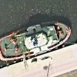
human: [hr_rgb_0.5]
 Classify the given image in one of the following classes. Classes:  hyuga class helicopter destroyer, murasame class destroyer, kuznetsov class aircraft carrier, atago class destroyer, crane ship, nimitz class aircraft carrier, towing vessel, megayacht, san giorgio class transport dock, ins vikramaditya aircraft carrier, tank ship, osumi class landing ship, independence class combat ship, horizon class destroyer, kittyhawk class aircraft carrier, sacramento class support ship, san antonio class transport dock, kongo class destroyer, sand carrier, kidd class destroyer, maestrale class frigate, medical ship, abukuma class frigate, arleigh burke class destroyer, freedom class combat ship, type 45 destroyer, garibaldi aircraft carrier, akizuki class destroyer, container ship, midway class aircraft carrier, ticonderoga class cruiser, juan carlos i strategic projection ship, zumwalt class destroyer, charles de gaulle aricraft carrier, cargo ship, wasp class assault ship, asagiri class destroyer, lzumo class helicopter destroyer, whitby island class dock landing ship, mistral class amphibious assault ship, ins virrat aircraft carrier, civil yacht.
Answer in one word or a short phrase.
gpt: Towing vessel